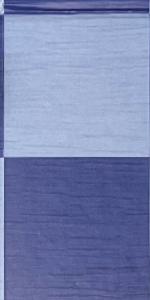
Label: Empty